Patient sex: M
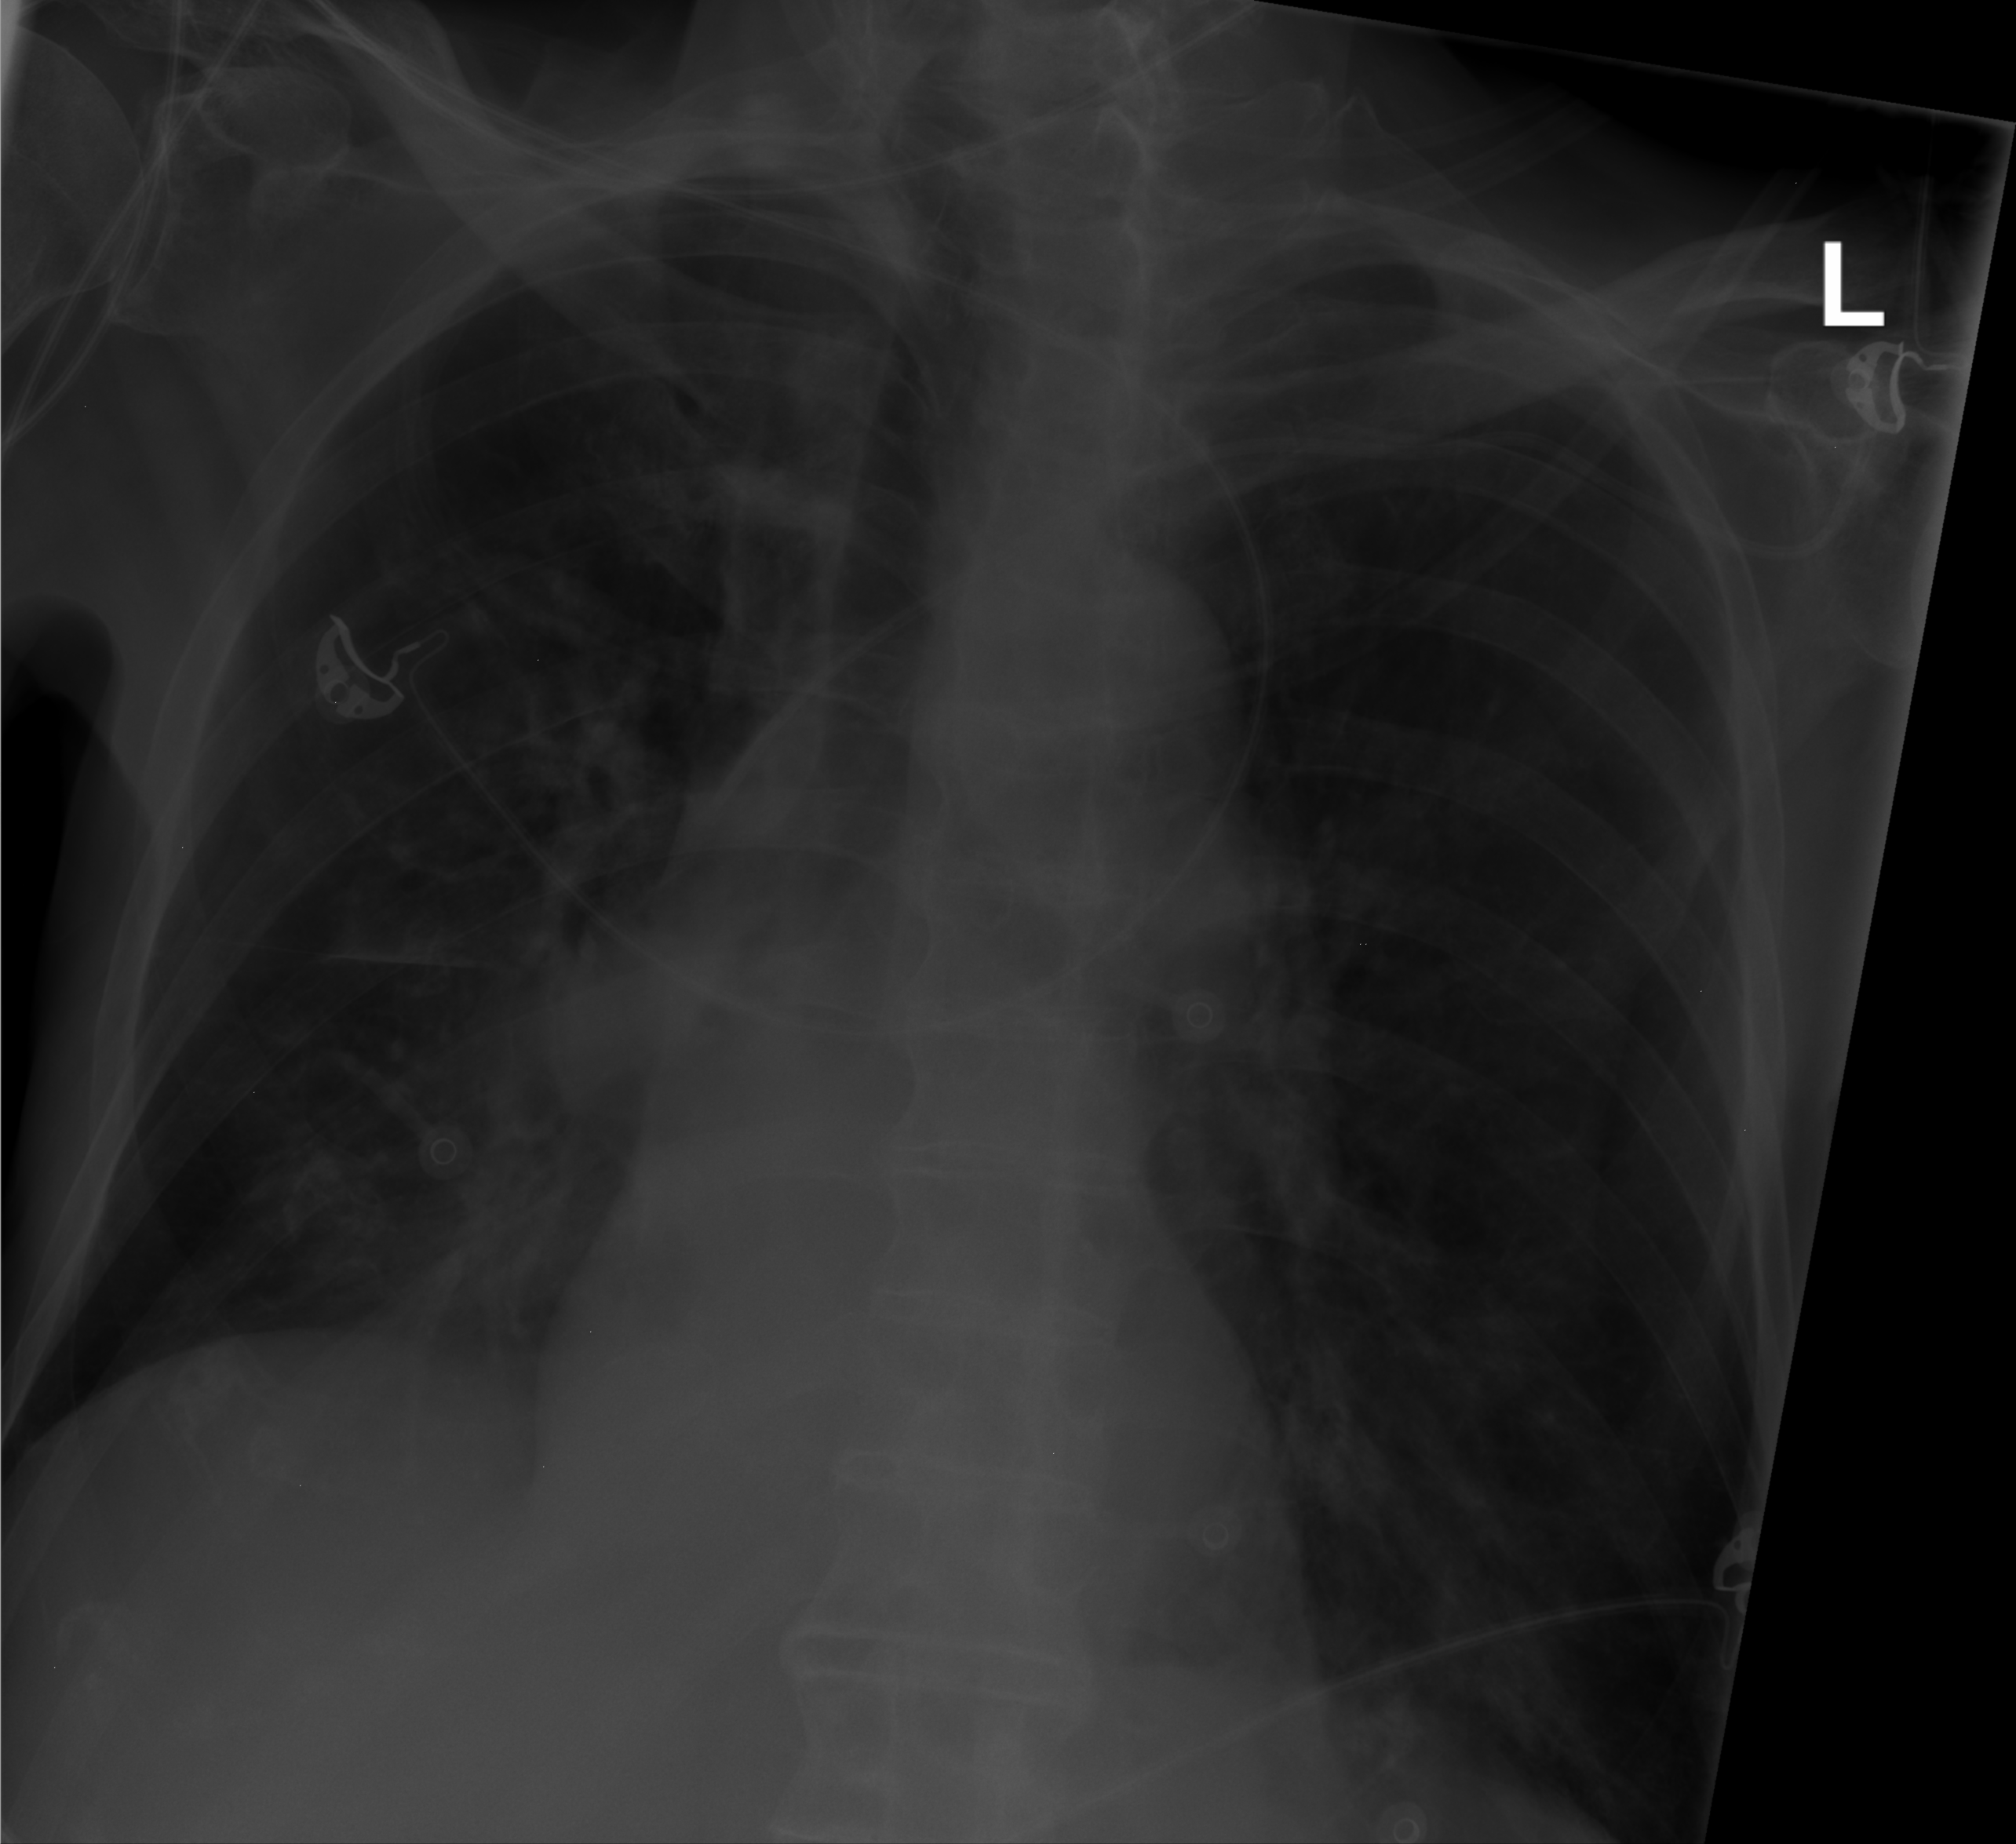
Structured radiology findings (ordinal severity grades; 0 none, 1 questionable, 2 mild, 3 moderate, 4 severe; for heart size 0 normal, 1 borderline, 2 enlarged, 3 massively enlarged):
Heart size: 0
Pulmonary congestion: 0
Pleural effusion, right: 0
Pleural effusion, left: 0
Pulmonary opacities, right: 1
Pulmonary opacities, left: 0
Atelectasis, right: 0
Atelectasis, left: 0